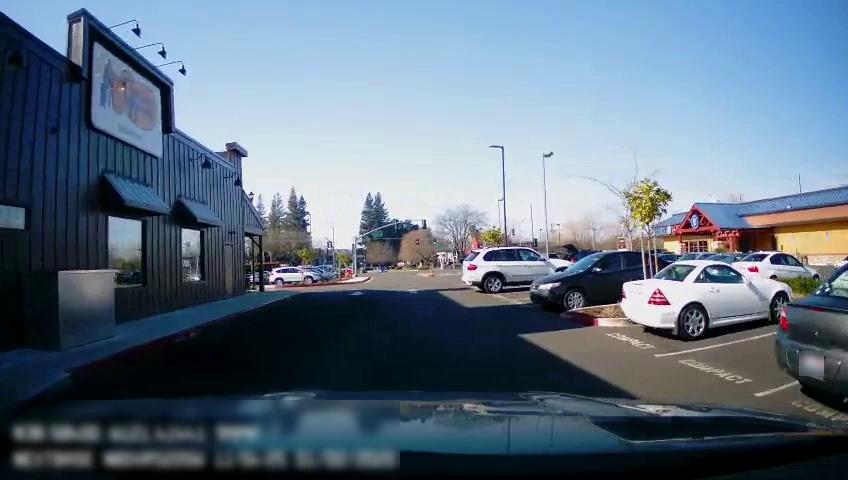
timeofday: Day
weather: Sunny
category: Drivable Space
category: Vehicles | Car
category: Vehicles | Car
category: Vehicles | Car
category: Vehicles | Car
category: Vehicles | Car
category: Vehicles | Car
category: Vehicles | SUV
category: Vehicles | Car
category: Vehicles | SUV
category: Vehicles | SUV
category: Traffic | Signs
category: Traffic | Lights